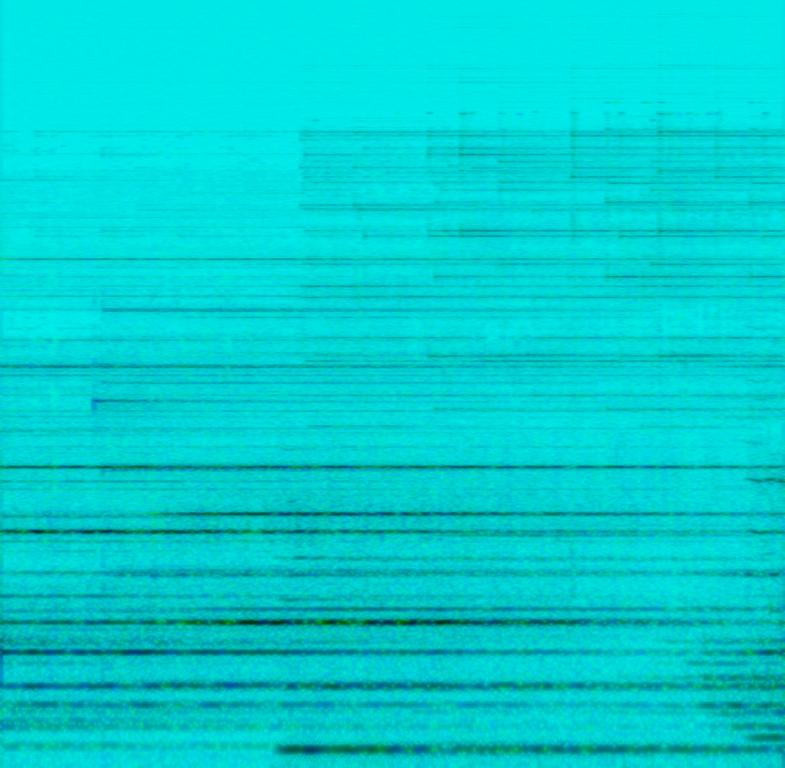
The low quality recording features an ambient song that consists of synth pad chord, shimmering chime bells and simple bass. It sounds mellow, soft, calming and relaxing.